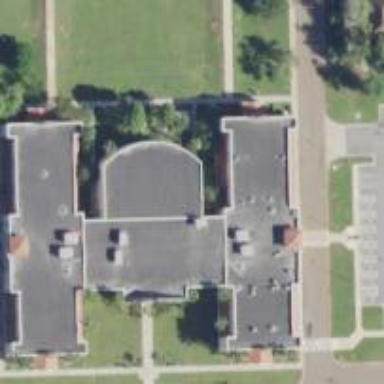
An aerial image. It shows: College building.